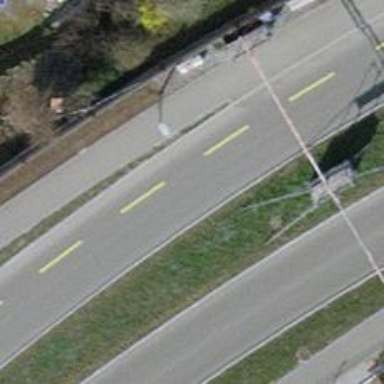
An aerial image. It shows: Secondary road with asphalt surface.